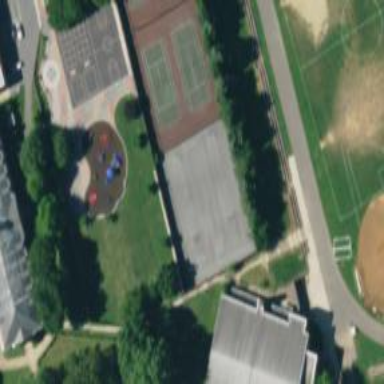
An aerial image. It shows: Asphalt basketball court on pitch.